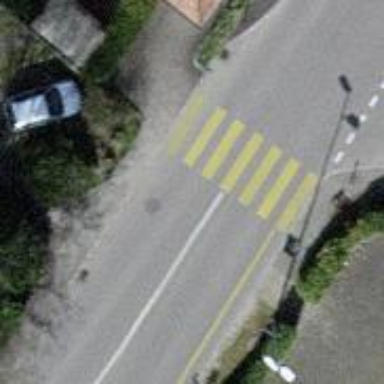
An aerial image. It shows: Uncontrolled footway crossing with markings.